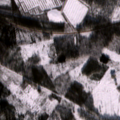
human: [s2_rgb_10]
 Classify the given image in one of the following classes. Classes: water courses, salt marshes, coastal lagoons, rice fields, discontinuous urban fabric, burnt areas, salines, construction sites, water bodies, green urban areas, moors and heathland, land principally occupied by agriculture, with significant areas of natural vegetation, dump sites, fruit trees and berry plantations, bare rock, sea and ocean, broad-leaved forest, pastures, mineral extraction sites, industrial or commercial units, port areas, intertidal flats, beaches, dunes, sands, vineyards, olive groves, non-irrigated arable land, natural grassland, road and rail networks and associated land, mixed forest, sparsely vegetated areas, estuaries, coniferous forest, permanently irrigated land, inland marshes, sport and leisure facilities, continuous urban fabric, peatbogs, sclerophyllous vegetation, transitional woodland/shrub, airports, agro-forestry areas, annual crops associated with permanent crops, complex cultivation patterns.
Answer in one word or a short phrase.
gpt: broad-leaved forest, mixed forest, transitional woodland/shrub, peatbogs